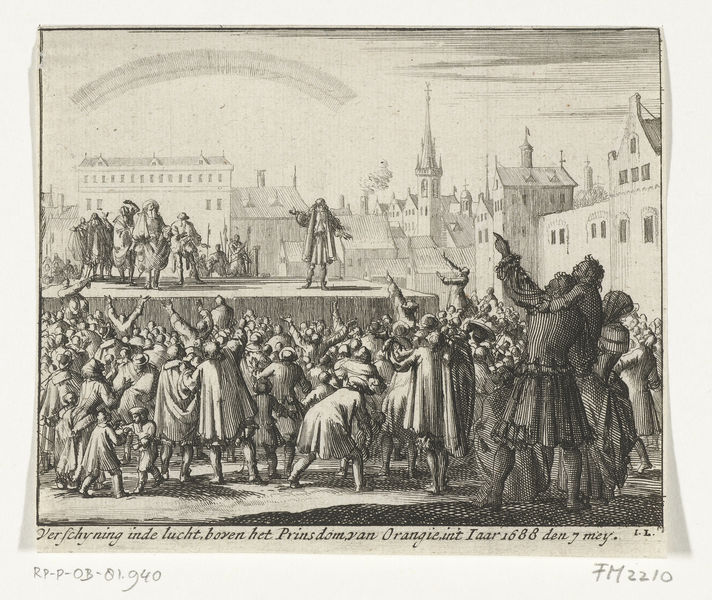
Titel: Eed van trouw afgelegd door het vorstendom Orange aan prins Willem III
Künstler: Jan Luyken
Standort: Amsterdam
Institution: Rijksmuseum
Schlagwörter: mann, menschen, stadt, fenster, zeichnung, haus, menge, arme, bild, niederlande, häuser, kirche, rauch, adel, bühne, turm, schrift, bogen, fassaden, rede, dächer, markt, platz, podest, schauspiel, orient, gauben, druck, stich, volk, kupferstich, latein, öffentlich, kirchtum, protest, fm, 1940, rp, 2210, rp-p, schaupsiel